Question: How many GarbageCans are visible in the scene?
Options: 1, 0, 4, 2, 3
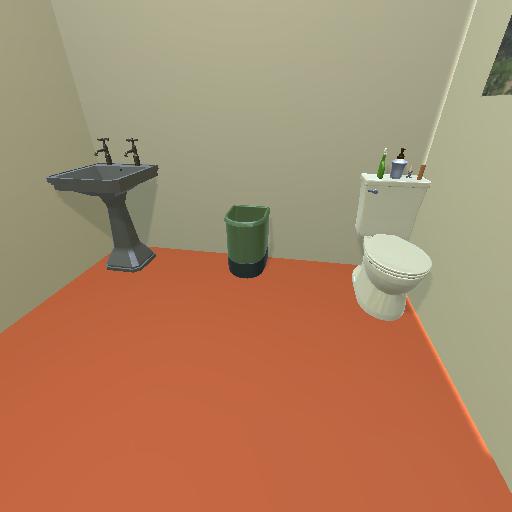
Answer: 1